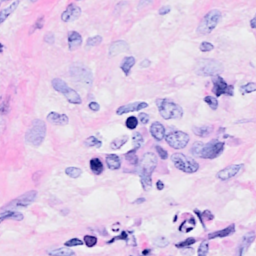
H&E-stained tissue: Breast